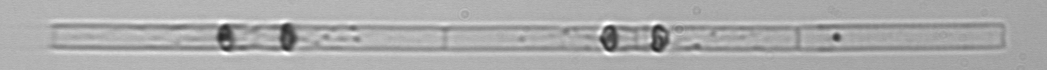
Label: Dactyliosolen_blavyanus